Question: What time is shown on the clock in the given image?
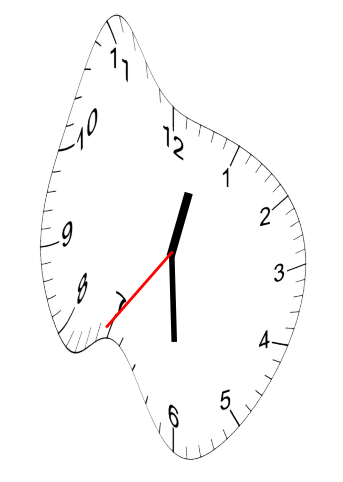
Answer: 12:29:36